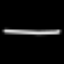
Label: line